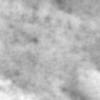
Label: no_change